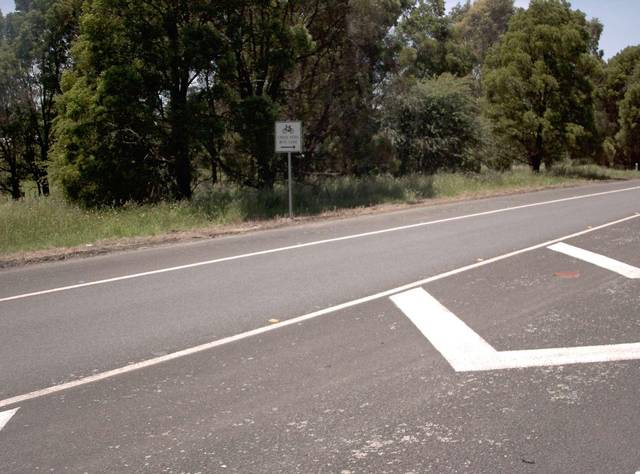
Region: Australia
Coordinates: -38.171, 145.927